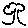
Label: tree